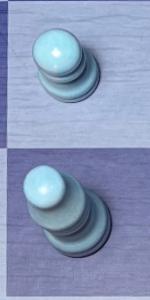
Label: Bishop_White